Question: I need to edit format for JFormatedTextField in a Java program. NetBeans are "helping" me with something called Format editor. But, I have no clue how the pattern works.

For '#,##0.###' , it returns '1,234.567', as pictured above. However, I want to change the thousands delimiter to space and decimal separator to comma.
I would guess '# ##0,###' is the right format, but no, that returns "Malformed pattern # ##0,###".
How can I change the thousand separator to space and decimal to comma? Is that even possible, using Format editor?
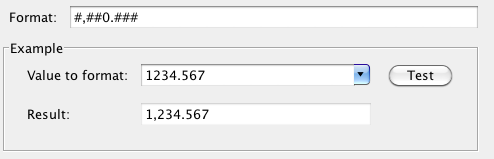
Answer: It sounds like you're looking for the reference for the <URL> class.
The <URL> method looks like it is probably relevant to what you're doing. You will have to choose an appropriate 'Locale' to get the formatting characters you want.
You may need to do something like:
'''
NumberFormat nf = NumberFormat.getInstance(Locale.FRENCH);
'''
with an appropriate parameter to 'getInstance()' for your country and language.